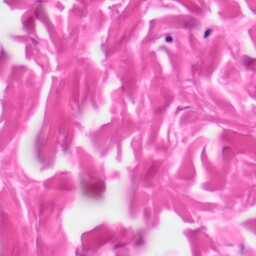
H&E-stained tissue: Skin